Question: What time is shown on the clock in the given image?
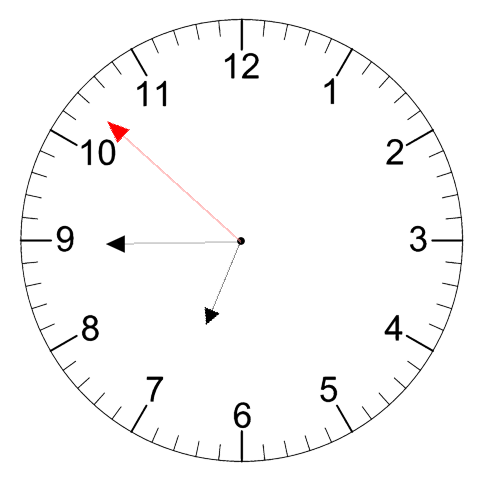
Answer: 06:44:52